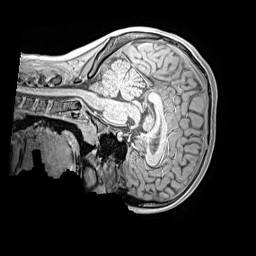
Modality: MP2RAGE
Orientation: sagittal
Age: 12
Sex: female
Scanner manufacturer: siemens
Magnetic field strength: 3 T
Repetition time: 4 s
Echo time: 0.00299 s